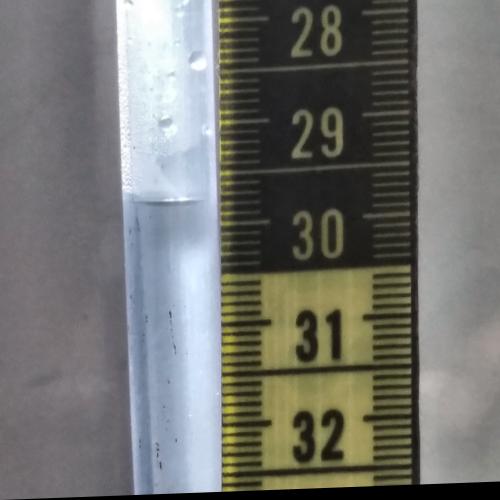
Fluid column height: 29.8 cm